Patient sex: F
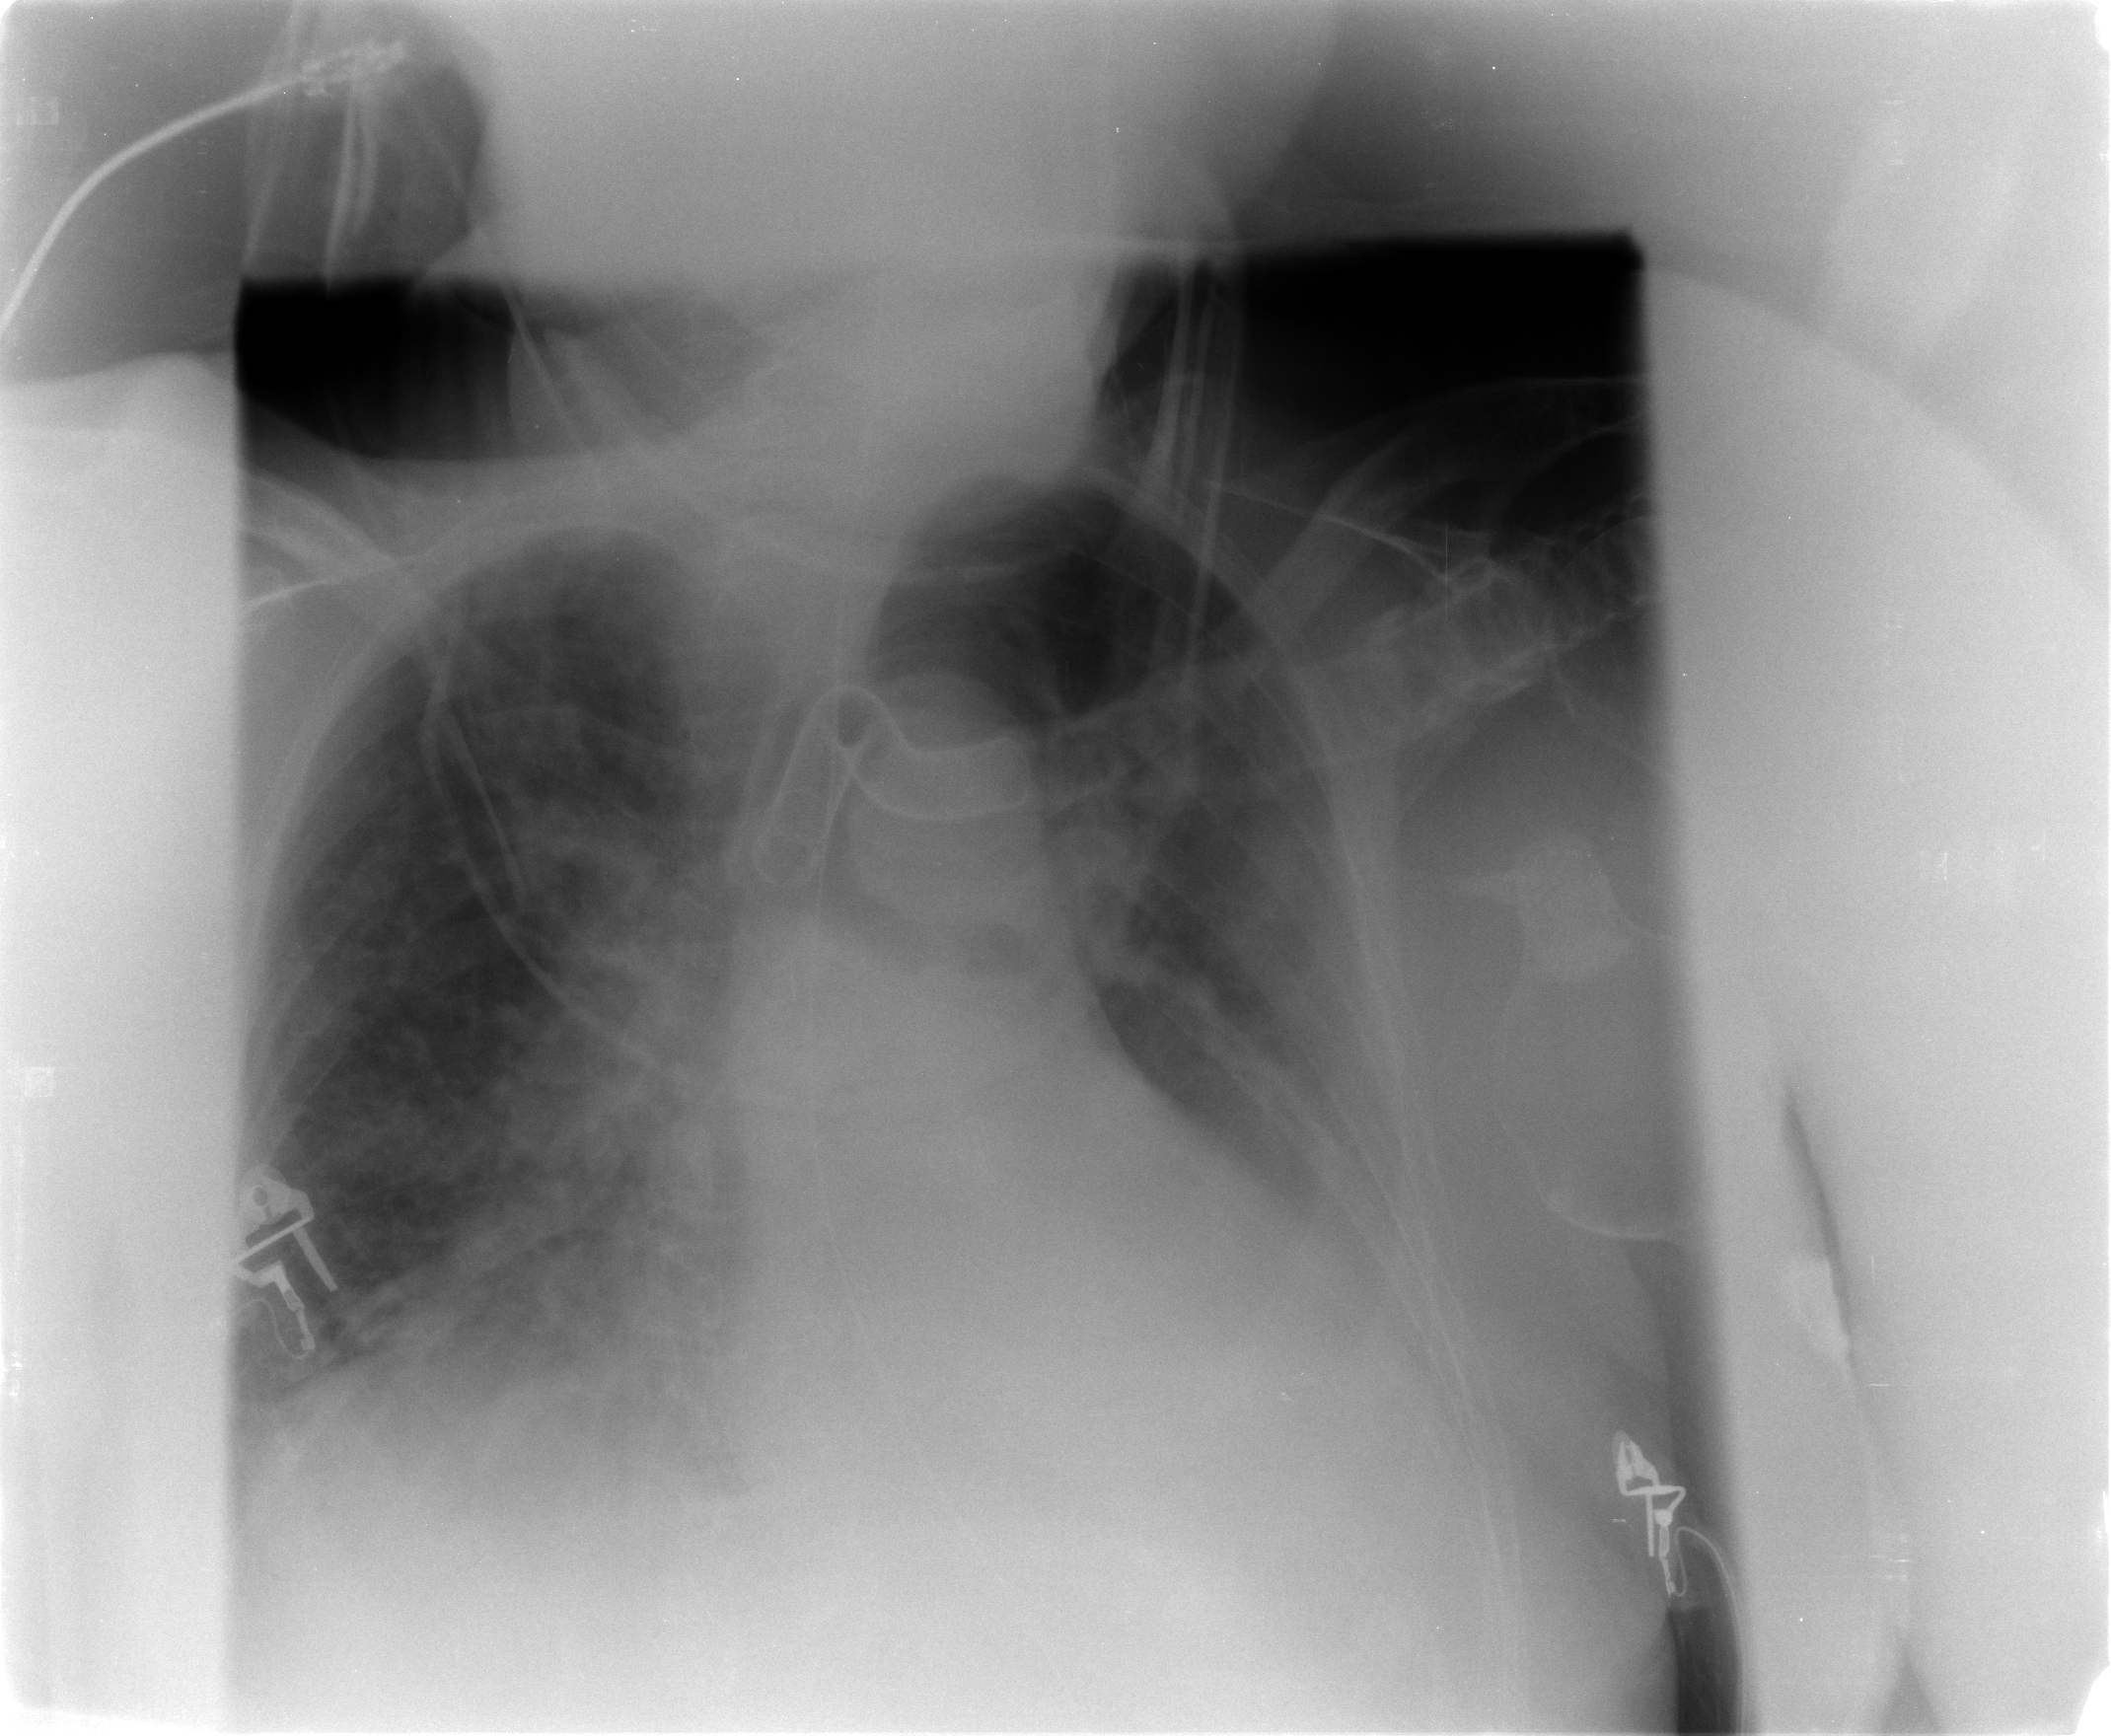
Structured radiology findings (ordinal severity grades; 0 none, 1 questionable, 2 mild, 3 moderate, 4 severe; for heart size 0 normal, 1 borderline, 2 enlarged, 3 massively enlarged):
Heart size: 2
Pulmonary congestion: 2
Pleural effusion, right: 3
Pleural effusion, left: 3
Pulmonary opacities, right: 2
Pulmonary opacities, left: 2
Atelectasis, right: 2
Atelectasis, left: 2